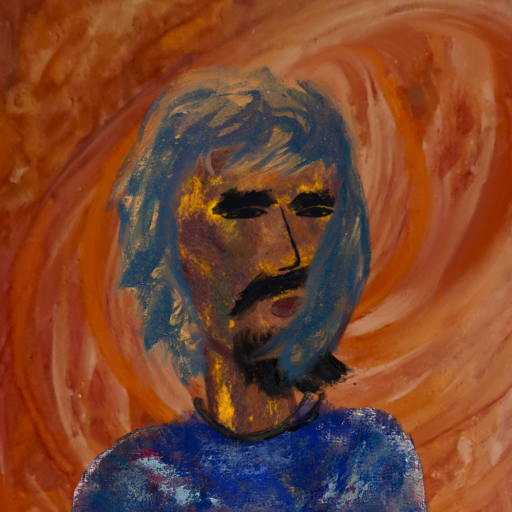
Background: Pious_Lady, Head And Neck Side: Comrade, Face Side: Mosgoul, Bust: Irani, Hair Side: In_The_Sun, Head Accessory: Blank, Second Necklace: Blank, Necklace: Orphan, Baby: Blank